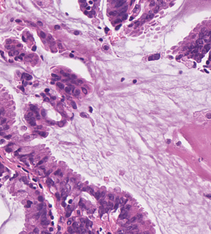
Tumor epithelial tissue: yes
Tumor-associated stroma tissue: yes
Normal tissue: no